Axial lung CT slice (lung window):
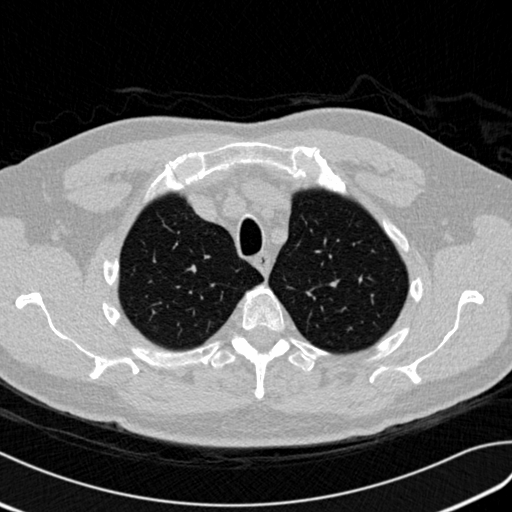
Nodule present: no